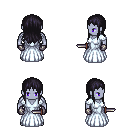
a pixel art fantasy rpg character, male body template, dark elf, purple skin, underdress, metal pants, raven unkempt hairstyle, metal gloves, dagger, four views (front, back, left, right), 2x2 character sprite sheet, small pixel art, hard edges, no anti-aliasing